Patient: sex F, age 56
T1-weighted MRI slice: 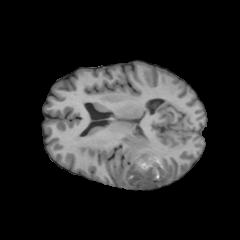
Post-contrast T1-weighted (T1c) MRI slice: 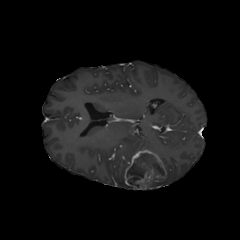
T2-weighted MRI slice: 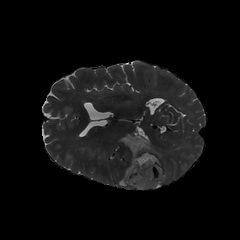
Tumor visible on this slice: yes
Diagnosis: Glioblastoma, IDH-wildtype
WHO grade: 4